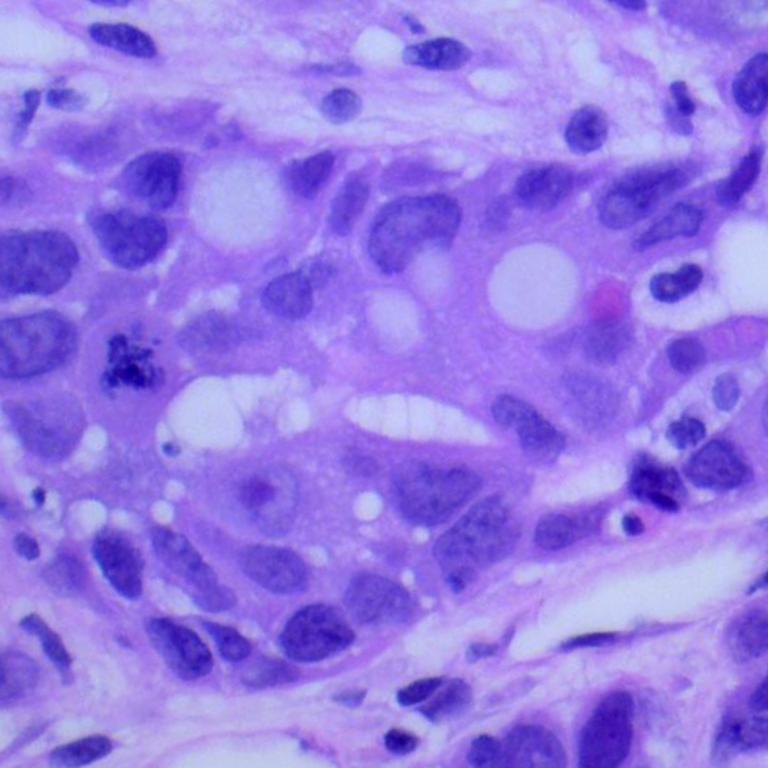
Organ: lung
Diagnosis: adenocarcinomas